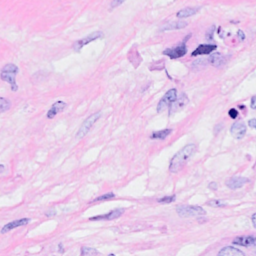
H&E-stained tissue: Breast